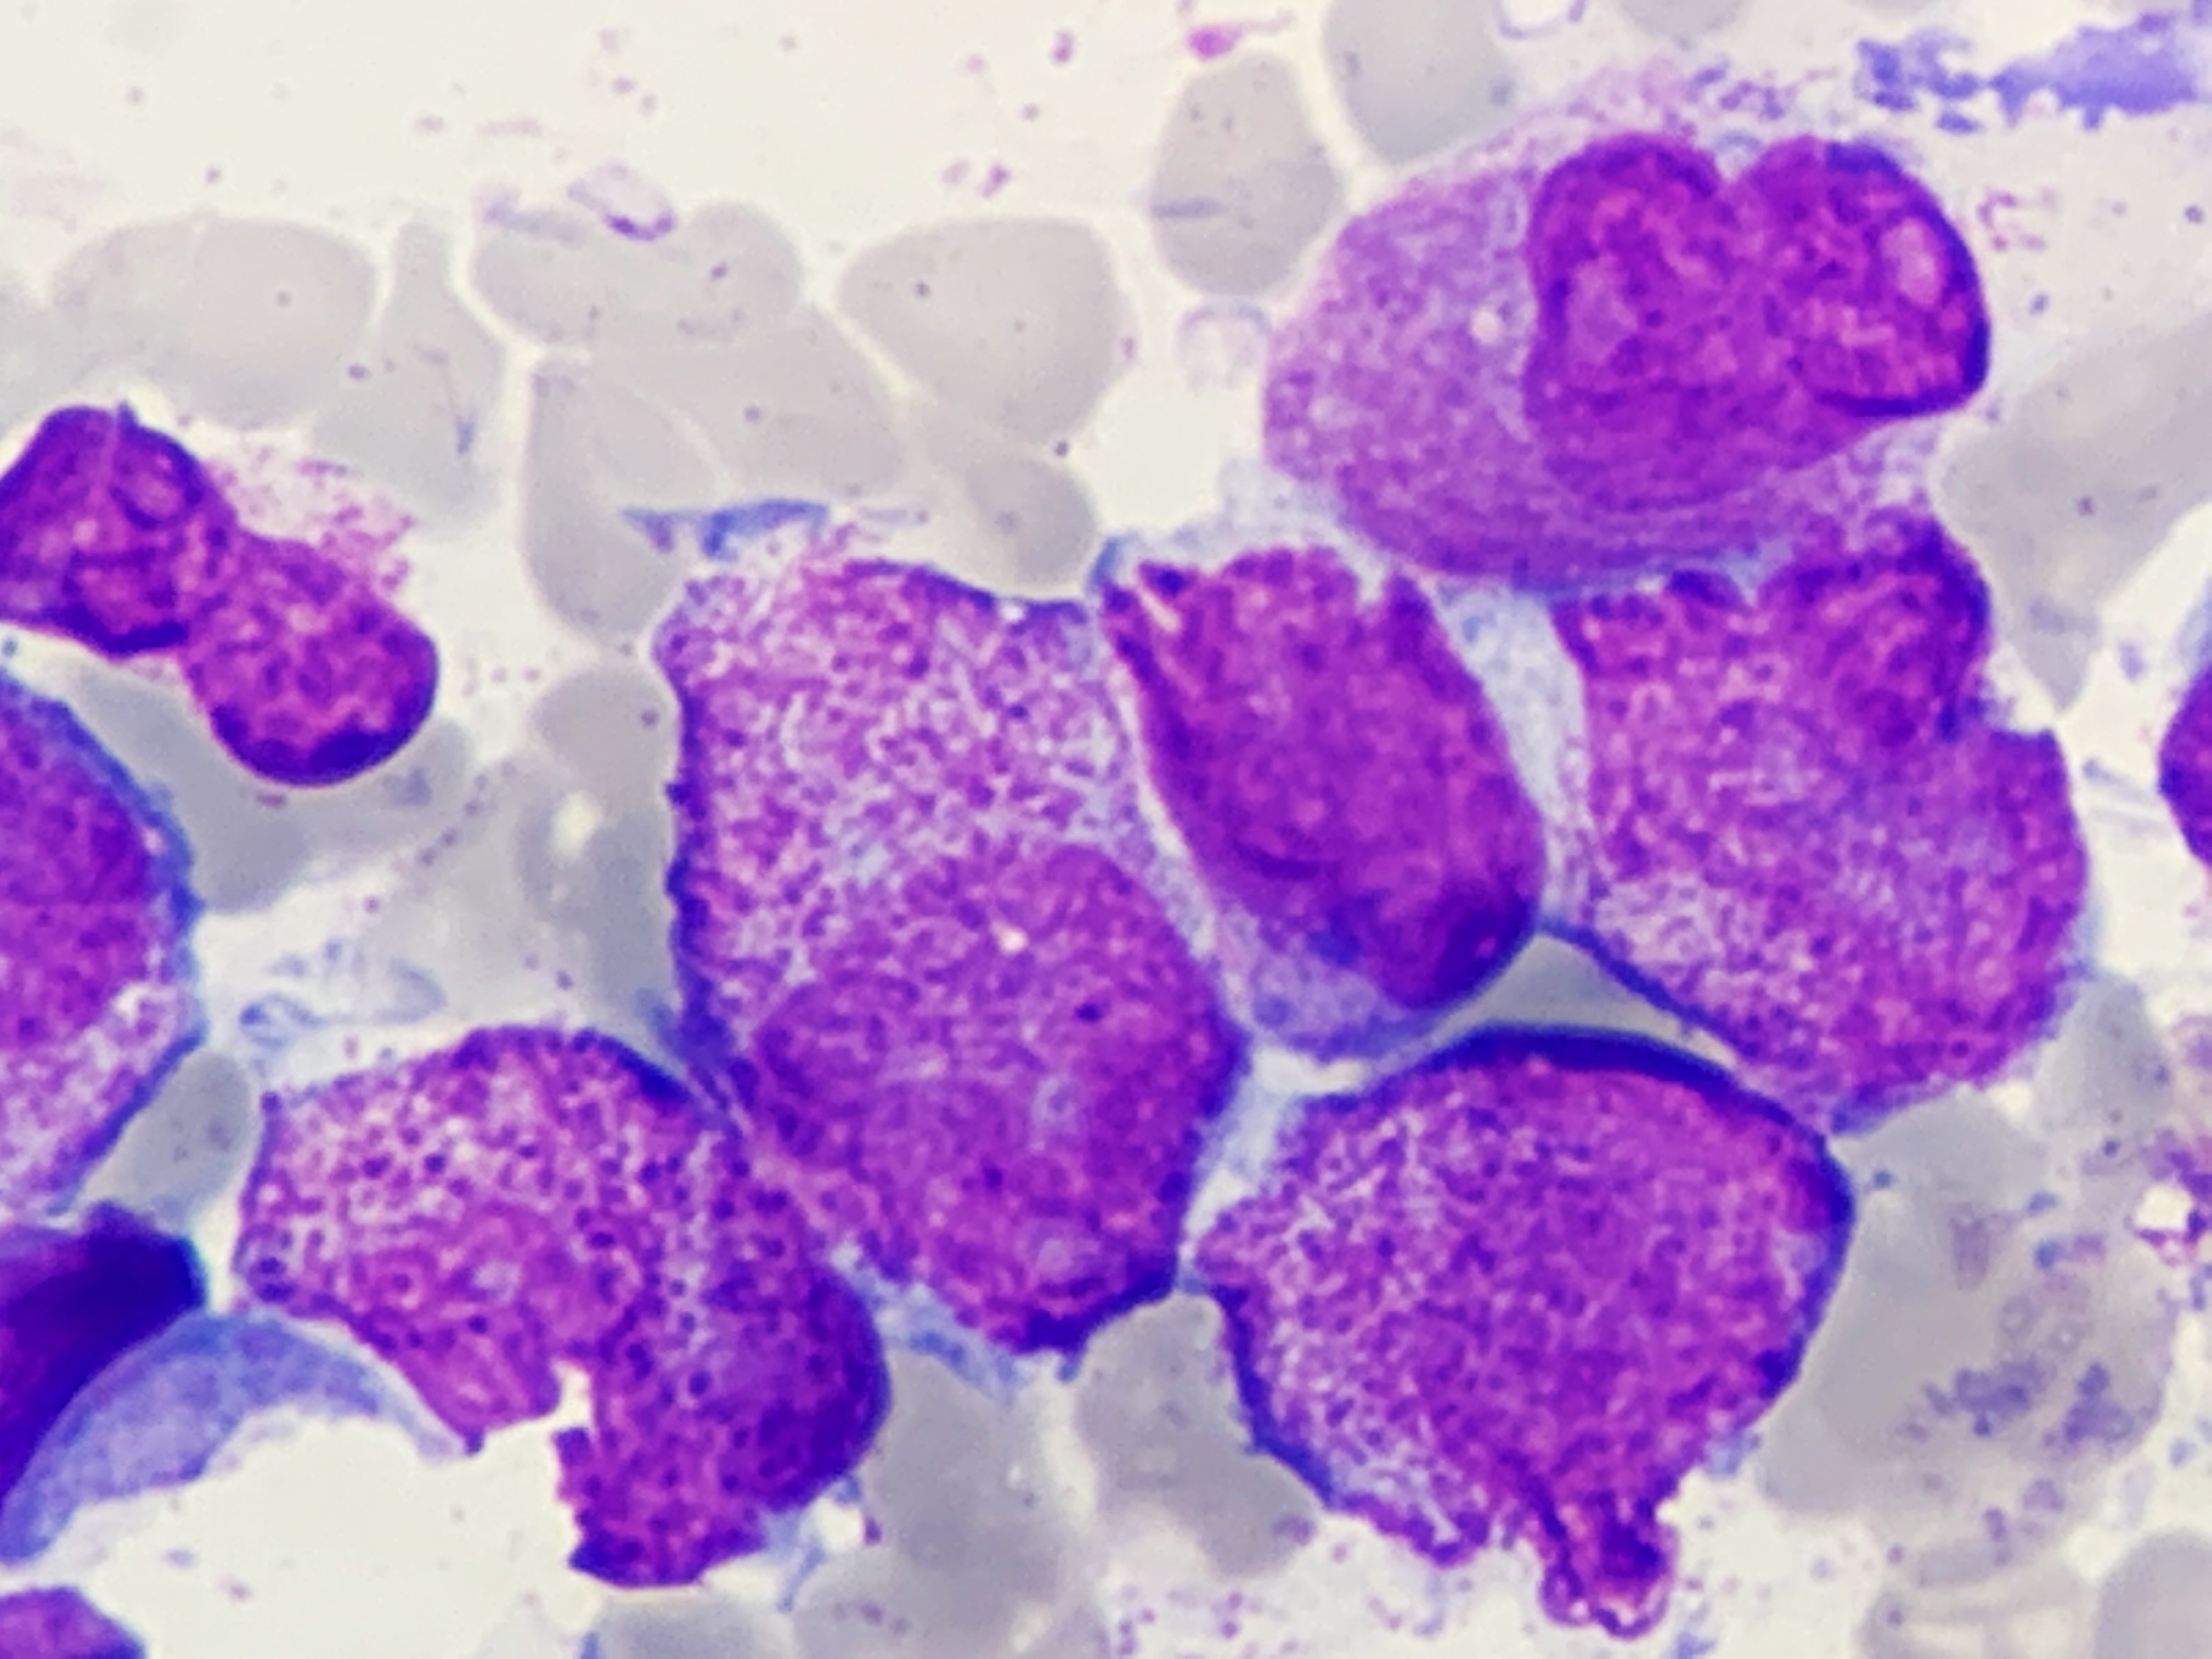
Cell type: PROMYELOCYTES